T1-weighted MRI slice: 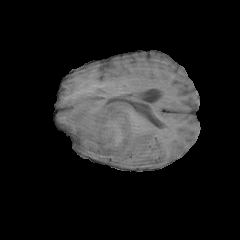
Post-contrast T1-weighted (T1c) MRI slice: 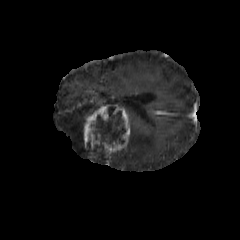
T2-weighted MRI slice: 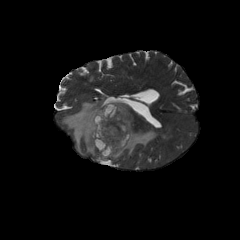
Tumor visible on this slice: yes